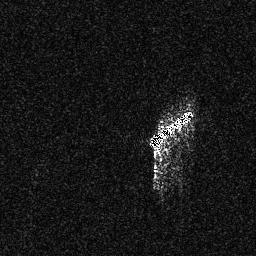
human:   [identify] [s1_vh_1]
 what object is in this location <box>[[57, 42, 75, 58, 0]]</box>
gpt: <ref>1 large ship at the center</ref>